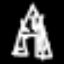
Label: The Eiffel Tower